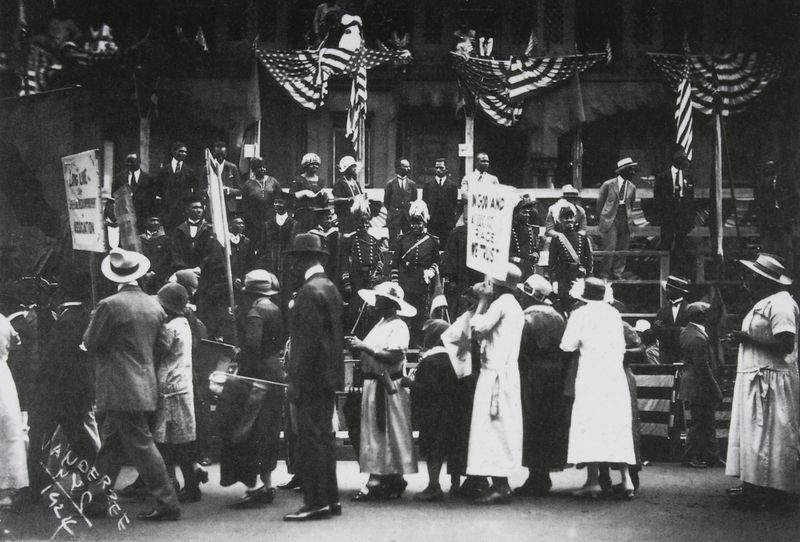
Titel: UNIA Parade with Marcus Garvey and Members on Bandstand
Künstler: James VanDerZee
Schlagwörter: mann, weiß, frauen, menschen, sitzen, frau, grau, hut, männer, schwarz, feier, mensch, schauen, gehen, personen, bühne, person, fahnen, tribüne, fahne, zug, amerika, zeigen, foto, fotografie, schilder, demonstration, prozession, umzug, flaggen, protest, transparente